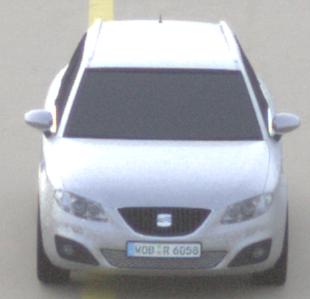
Make: SEAT
Model: Exeo ST 1.6
Detailed model: Exeo (3R) ST
Model produced from: 2010/05
Model produced until: 2010/08
Doors: 5
Color: white
Road condition: dry road
Daytime: sunrise or sunset
Contrast: low contrast